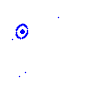
Particle: pion